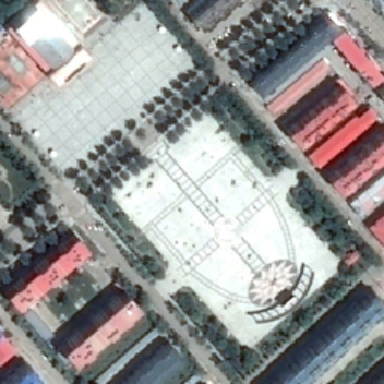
Many regular green trees are square .